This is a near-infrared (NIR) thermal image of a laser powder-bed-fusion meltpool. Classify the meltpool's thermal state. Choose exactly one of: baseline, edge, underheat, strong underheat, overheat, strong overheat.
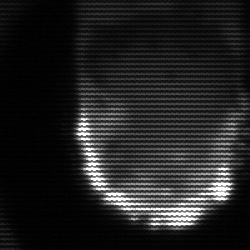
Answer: baseline